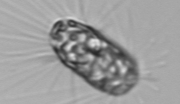
Label: Corethron_hystrix